Question: As stated by my headline, I would like to accomplish the following based on this image that I made, and hopefully, it makes sense. I've done something similar to this function but can't quite remember what it is I'm missing.

The formula I have attempted to do on my own (below). Please let me know what I am missing or if I'm over complicating the formula or just not thinking about this the right way.
<URL>
'''
=ARRAYFORMULA(IFERROR(VLOOKUP(QUERY(SPLIT(TRANSPOSE(SPLIT(QUERY(TRANSPOSE(QUERY("♂️"&UPPER(TRIM(IFERROR(
SPLIT('Sheet 1'!A2:A, ","))))&"♀️"&'Sheet 1'!B2:B, , 999^99)), , 999^99), "♂️")), "♀️"), 0), 2, 0)))
'''
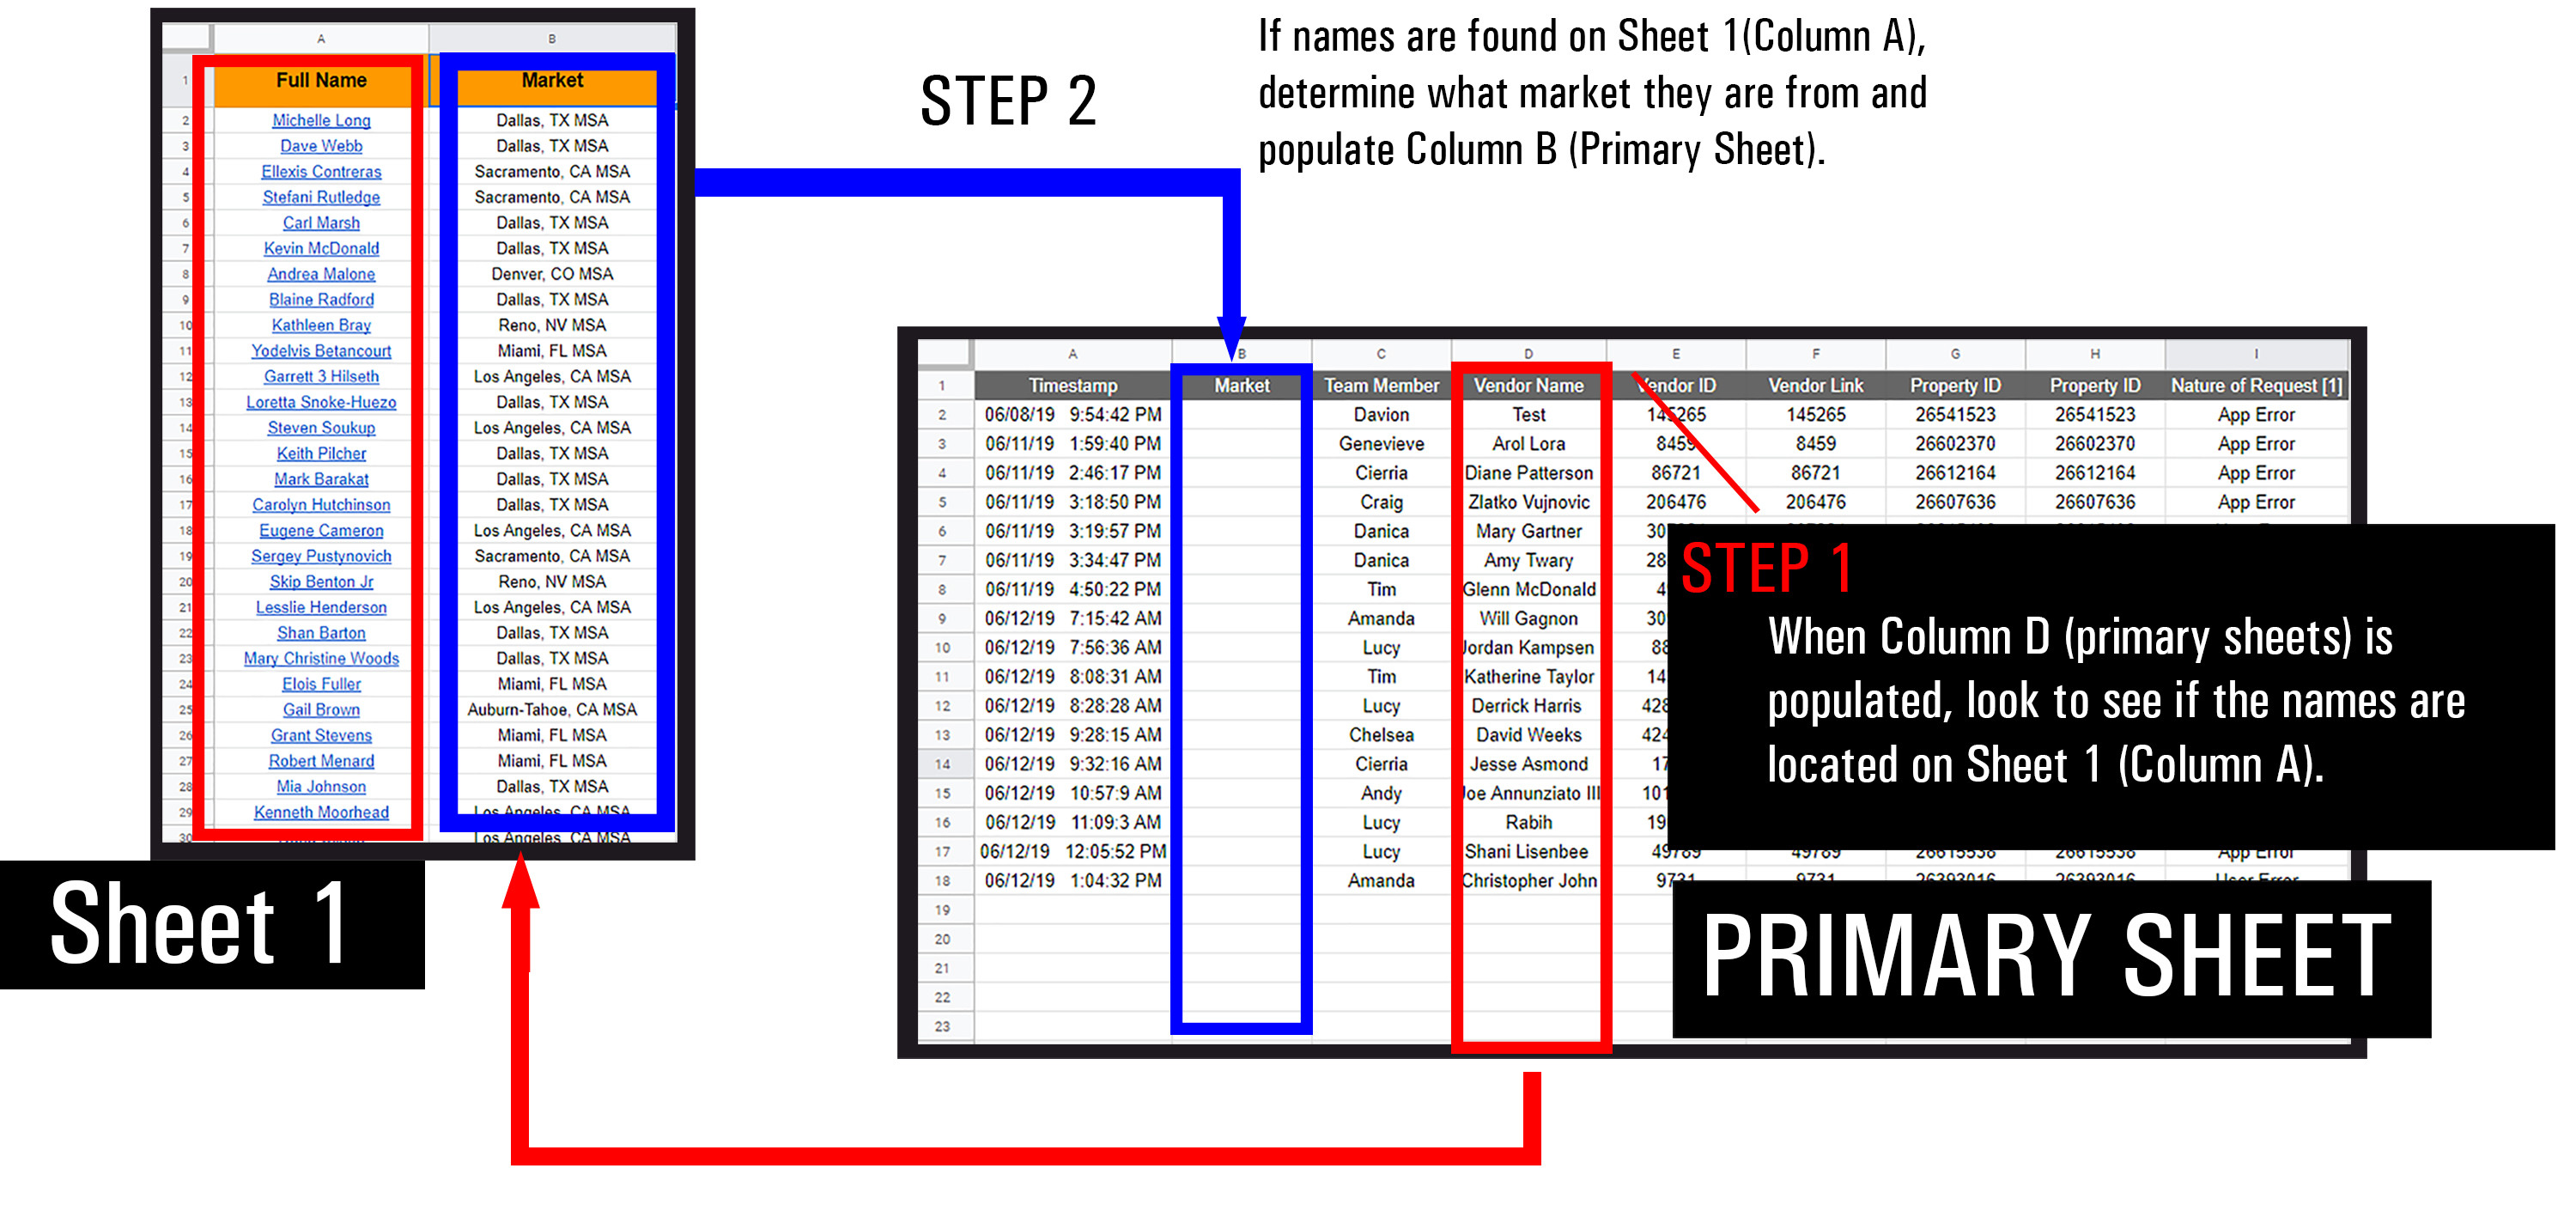
Answer: a simple 'VLOOKUP' solves this...
'''
=ARRAYFORMULA(IFERROR(VLOOKUP(D2:D, 'Sheet 1'!A:B, 2, 0)))
'''
<URL>